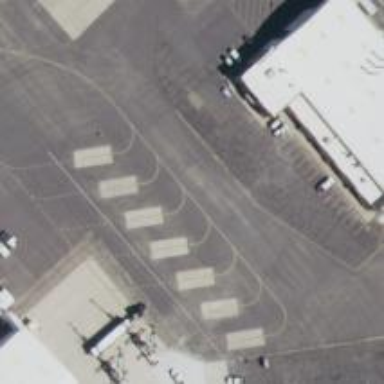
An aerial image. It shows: Image of taxiway at airport.